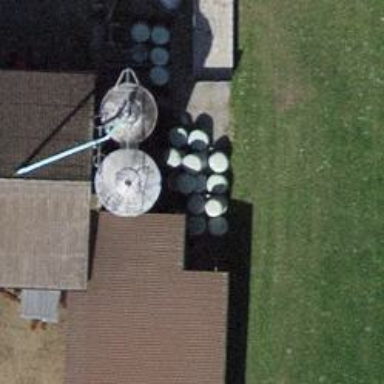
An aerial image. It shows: Silo.